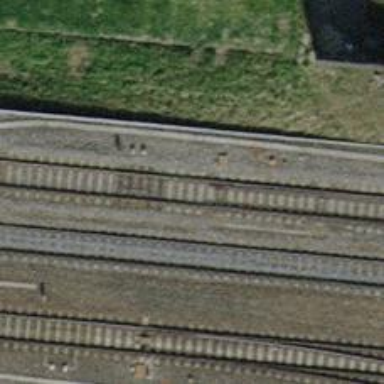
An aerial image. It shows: Railway track with contact lines for electrification.